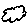
Label: cloud